Interaction volume radius: 5 \u00c5
Interaction volume height: 30 \u00c5
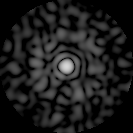
Disorder parameter: 0.827